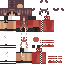
A female human skin with medium skin, wearing brown long hair dressed in a red hoodie and brown skirt, featuring a closed mouth.